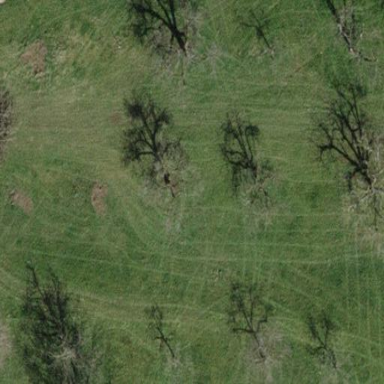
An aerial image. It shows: Orchard.